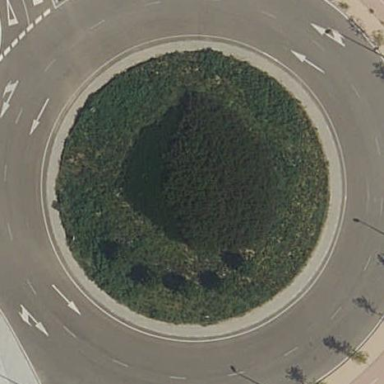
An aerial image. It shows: Roundabout on residential road.